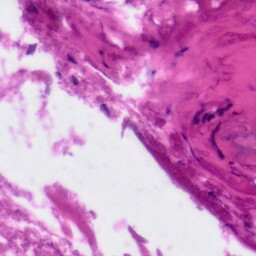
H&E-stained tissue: Tonsil